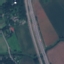
Label: Highway